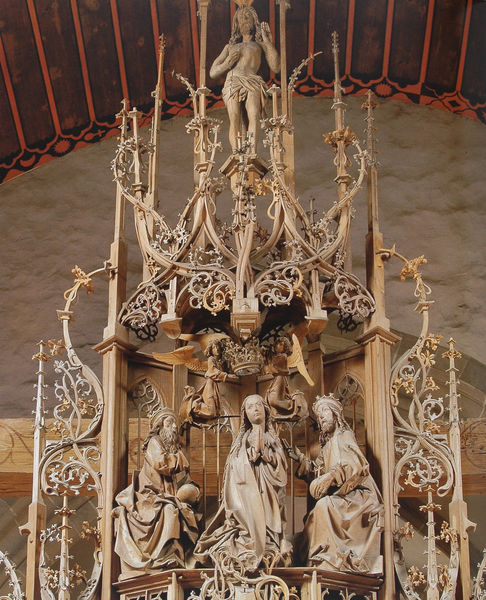
Titel: Fronleichnams-Altar, Gesprenge
Künstler: Tilman Riemenschneider
Standort: Creglingen im Taubertal
Institution: Herrgottskirche
Schlagwörter: flügel, gott, mann, weiß, frauen, braun, frau, holz, schmuck, beige, ornament, bart, wand, barock, hände, kirche, gold, decke, gotik, krone, engel, ranken, skulptur, statue, holzschnitt, bogen, figuren, detail, ornamente, verzierung, balken, foto, fotografie, photographie, gewölbe, greis, religion, beten, gebet, altar, hochaltar, kathedrale, schnitzerei, photo, schnörkel, skulpturen, farbfoto, christus, jesus, andacht, messe, chor, könige, heilige, maria, anbetung, heiland, christentum, altarbild, josef, fialen, gesprenge, retabel, heiligenfiguren, heiligenfigur, hände falten, fauen, riemenschneider, heilige drei könige, holzschnitzwerk, verschnörkelt, kömige